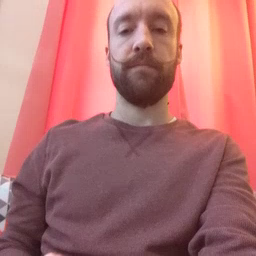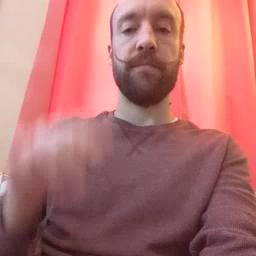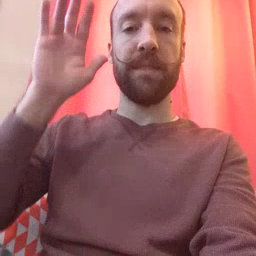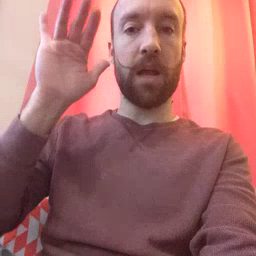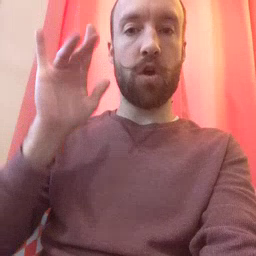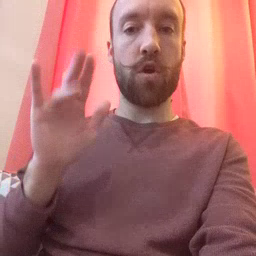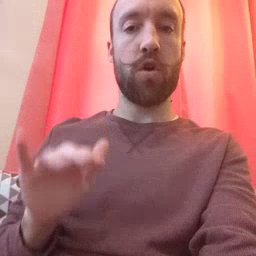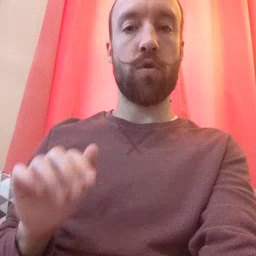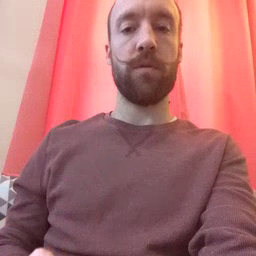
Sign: snow